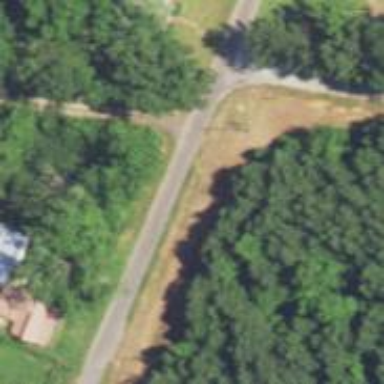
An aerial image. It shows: Unclassified road.